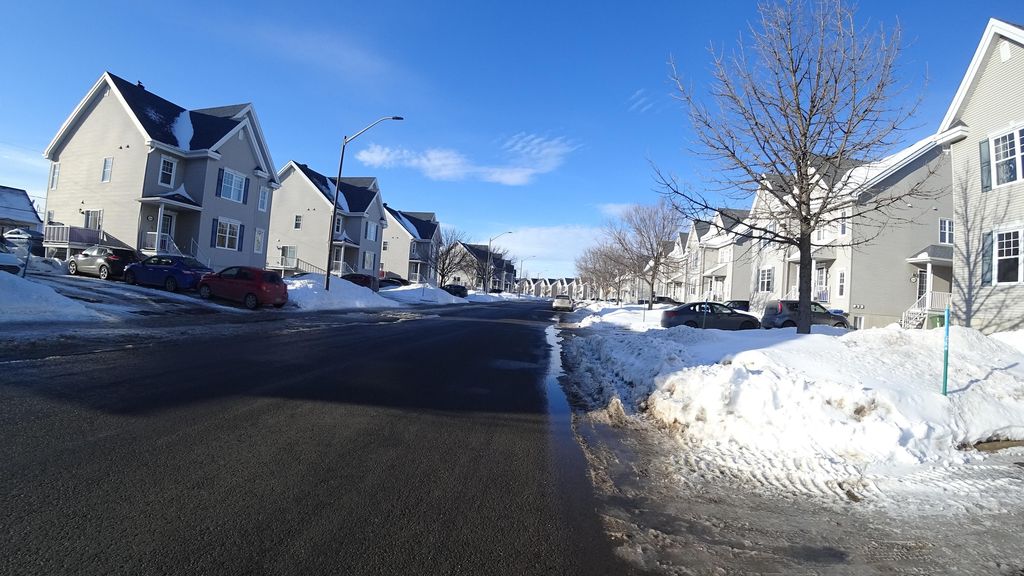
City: quebec_city